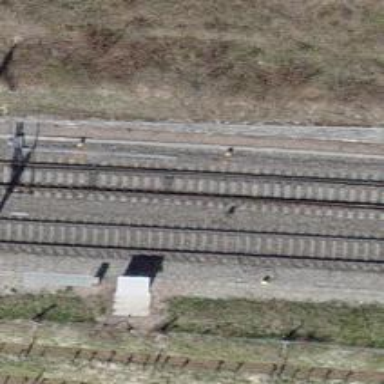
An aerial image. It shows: Railway switch.